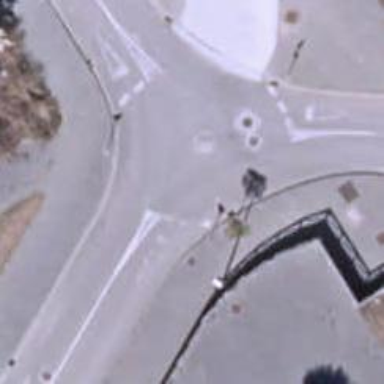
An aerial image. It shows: Mini roundabout on the road.